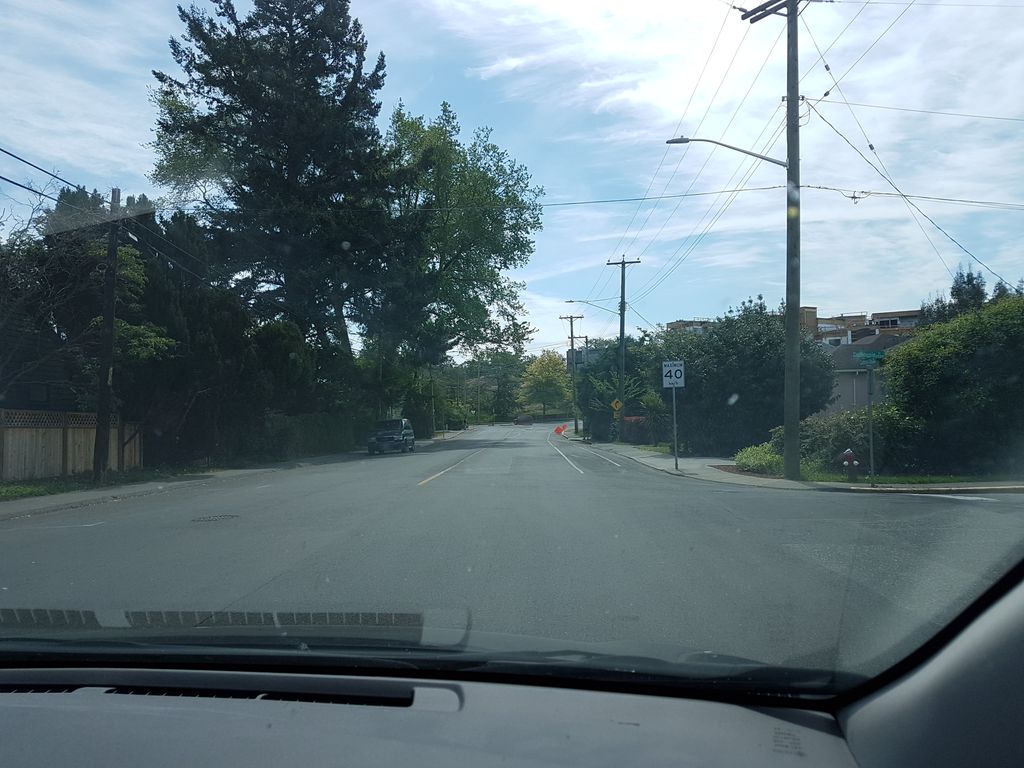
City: victoria